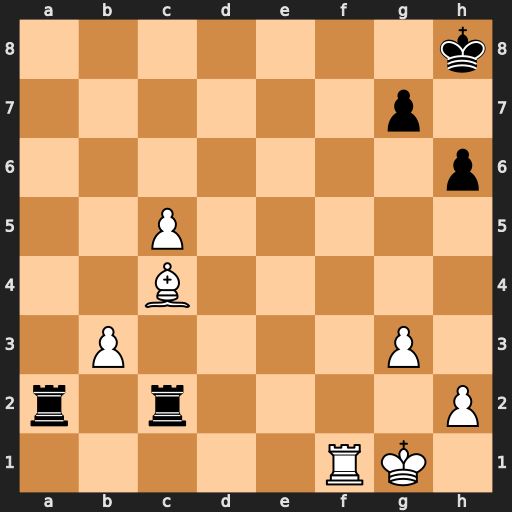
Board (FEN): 7k/6p1/7p/2P5/2B5/1P4P1/r1r4P/5RK1
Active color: w
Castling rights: -
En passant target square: -
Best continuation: Rf8+ Kh7 Bd3+ g6 Bxc2